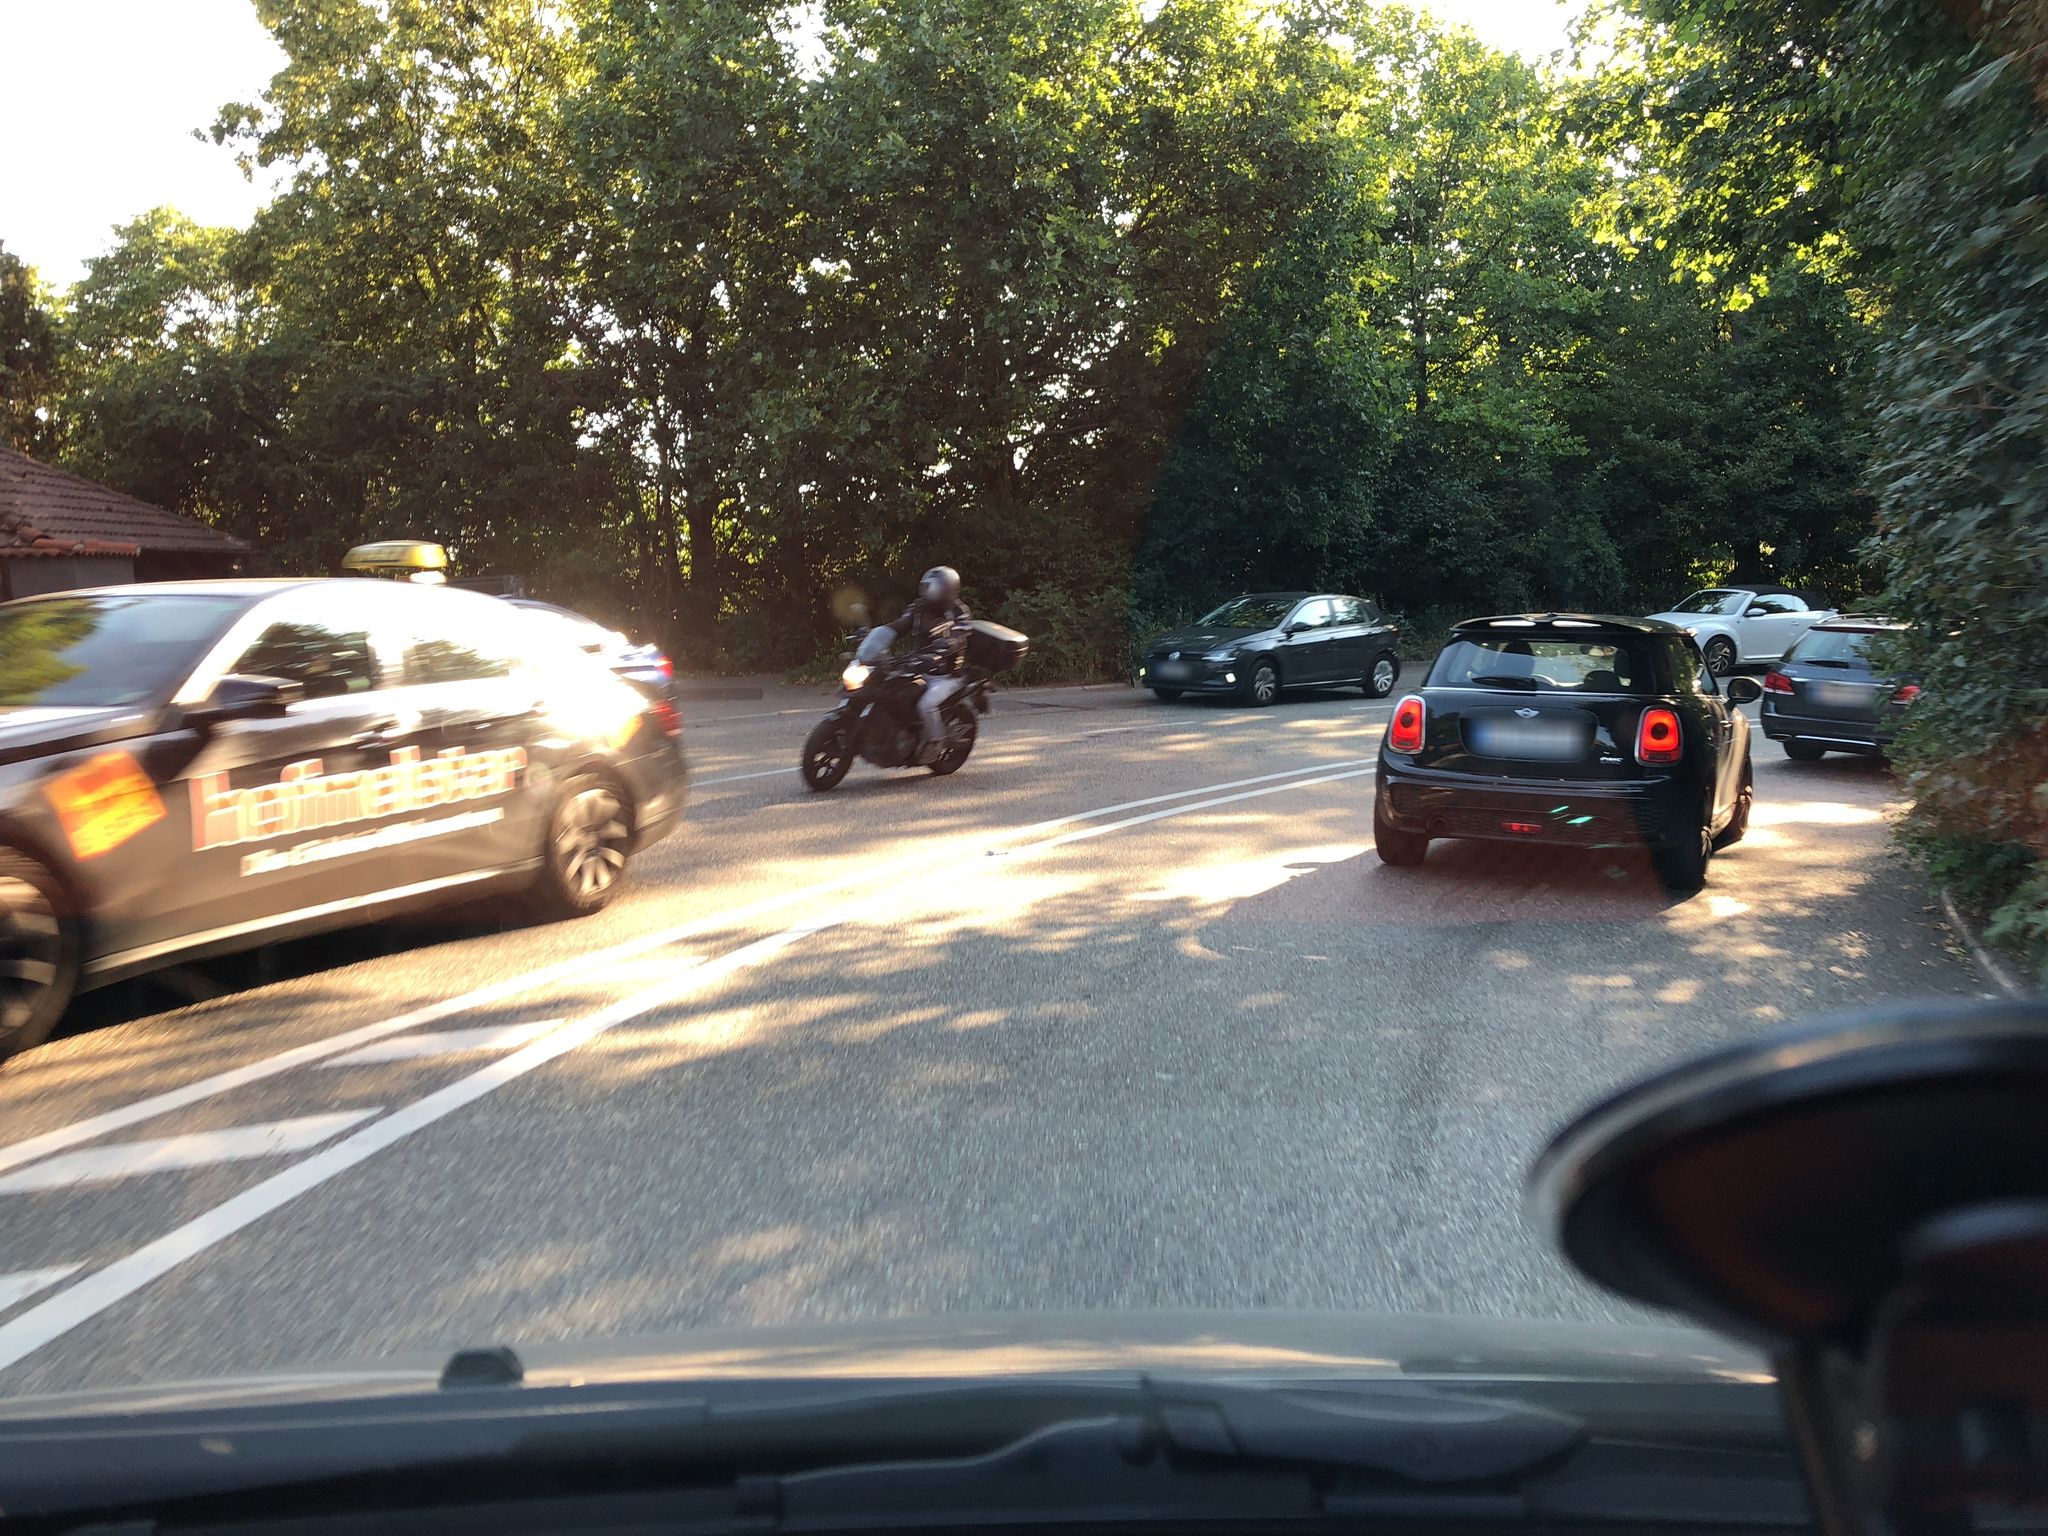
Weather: clear
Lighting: day
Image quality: slightly poor
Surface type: driving surface
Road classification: steps, path, footway
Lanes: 3
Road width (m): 1.5
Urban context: urban centre
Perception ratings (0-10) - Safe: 4.38, Lively: 8.85, Beautiful: 8.52, Boring: 1.32, Depressing: 3.3, Wealthy: 2.28